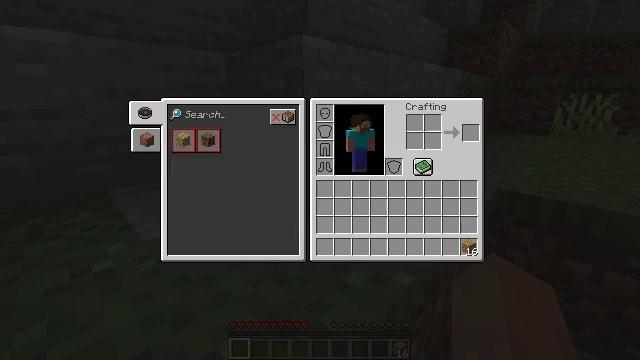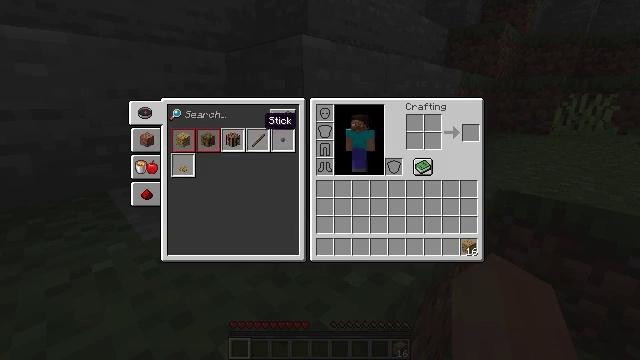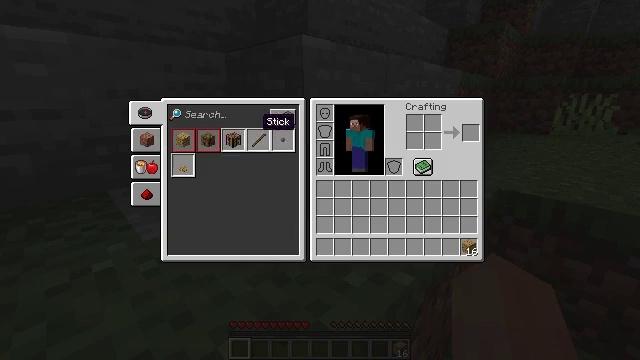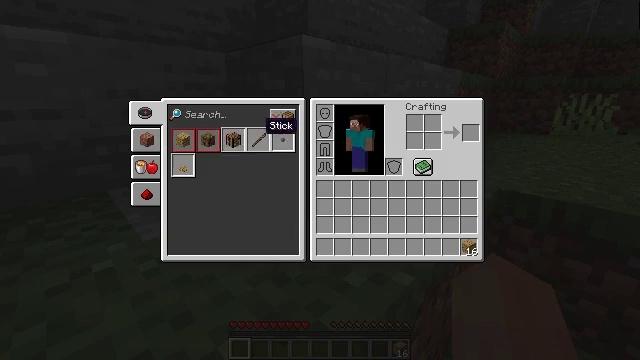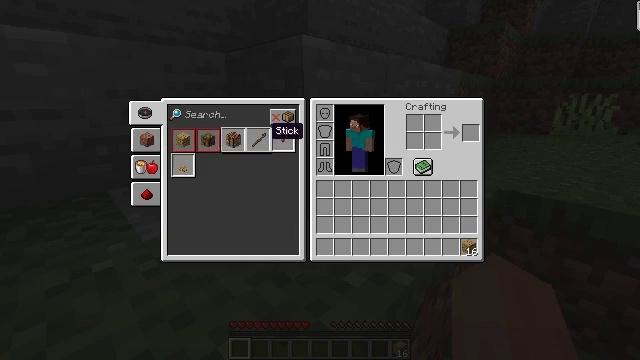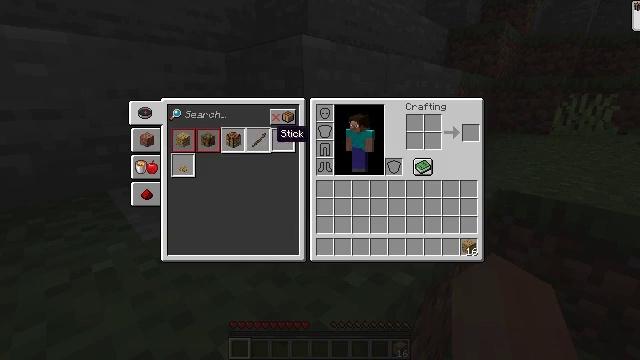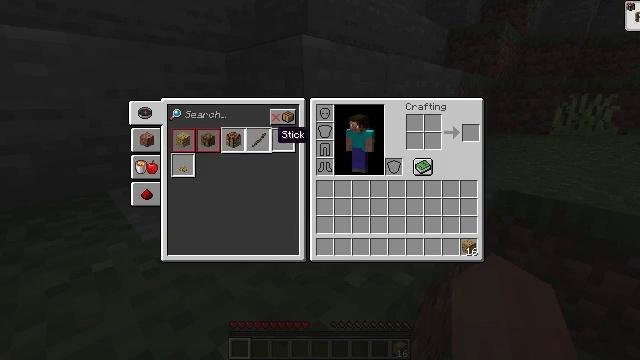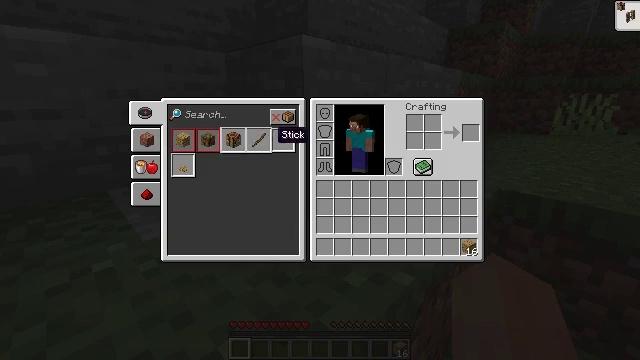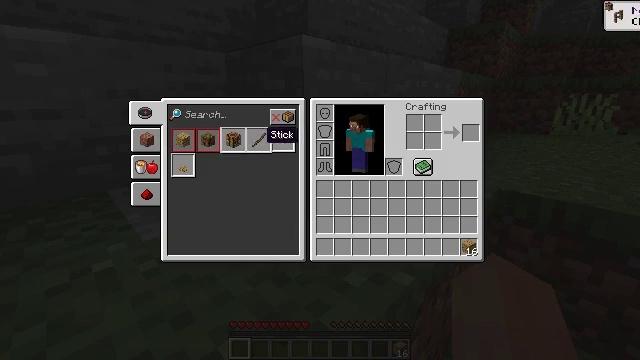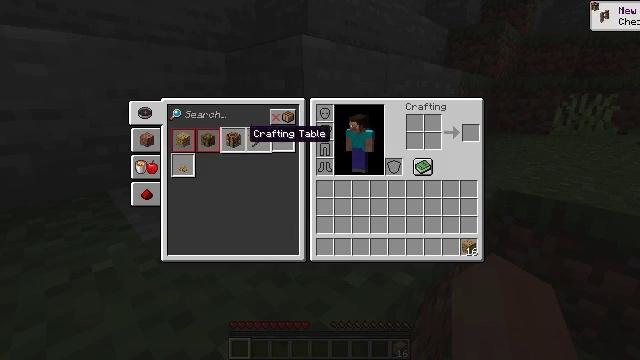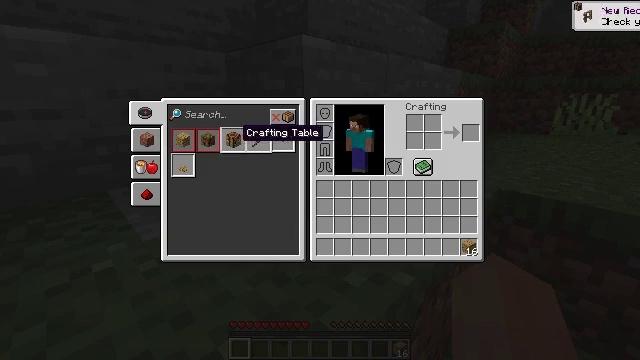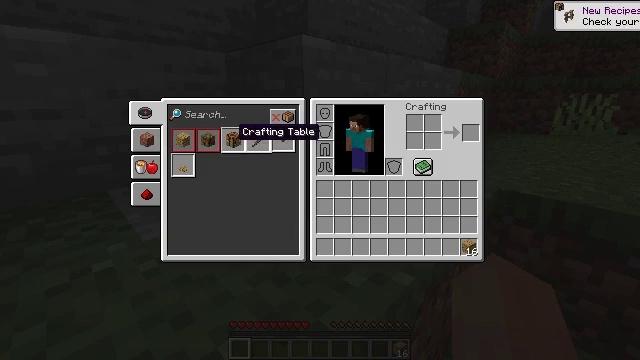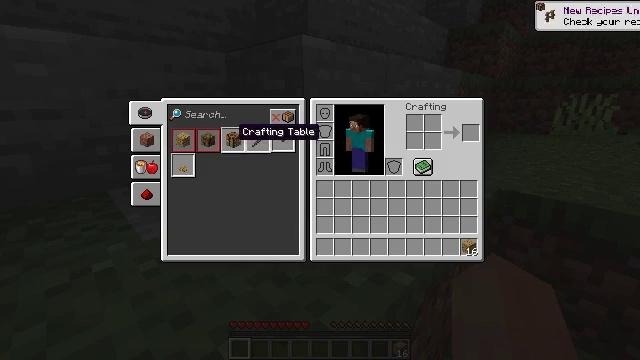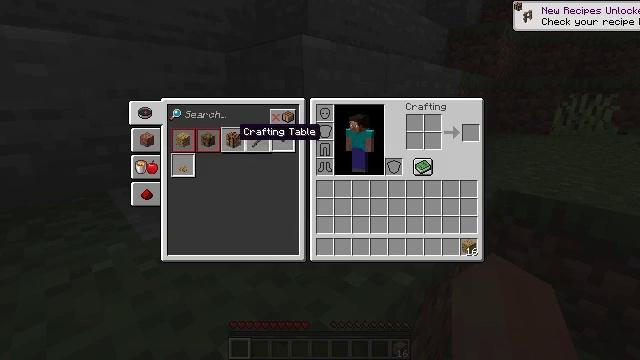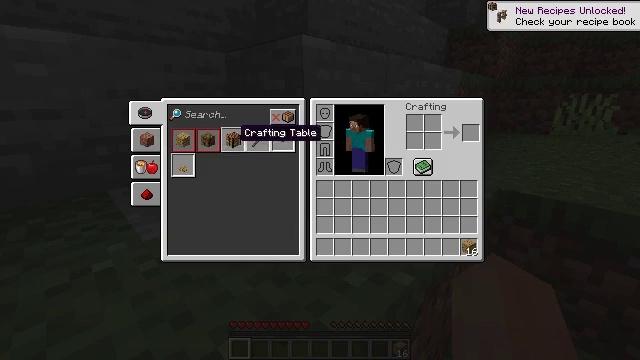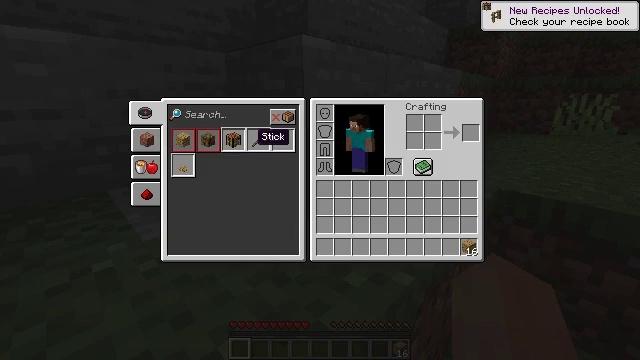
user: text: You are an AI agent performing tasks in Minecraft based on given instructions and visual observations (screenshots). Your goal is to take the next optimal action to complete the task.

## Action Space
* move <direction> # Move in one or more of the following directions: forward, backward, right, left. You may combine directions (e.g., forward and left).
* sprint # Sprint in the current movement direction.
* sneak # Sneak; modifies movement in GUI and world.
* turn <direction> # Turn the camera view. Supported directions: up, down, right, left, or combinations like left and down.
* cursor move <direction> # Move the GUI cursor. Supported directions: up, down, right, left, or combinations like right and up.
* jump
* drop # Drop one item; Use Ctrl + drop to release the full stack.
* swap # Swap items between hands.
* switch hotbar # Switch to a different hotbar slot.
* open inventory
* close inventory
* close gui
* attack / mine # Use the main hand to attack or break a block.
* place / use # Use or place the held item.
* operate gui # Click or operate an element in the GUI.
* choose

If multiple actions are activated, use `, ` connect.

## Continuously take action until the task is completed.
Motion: motion action
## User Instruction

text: Use 4 wooden planks to craft a crafting table.
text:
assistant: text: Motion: sneak, cursor move left, open gui
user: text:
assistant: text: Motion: sneak
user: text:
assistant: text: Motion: no_op
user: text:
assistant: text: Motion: no_op
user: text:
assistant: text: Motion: no_op
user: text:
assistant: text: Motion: no_op
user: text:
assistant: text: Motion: no_op
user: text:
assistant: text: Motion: cursor move left
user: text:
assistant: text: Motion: cursor move left
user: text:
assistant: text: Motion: cursor move left
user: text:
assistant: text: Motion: no_op
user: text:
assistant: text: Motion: operate gui
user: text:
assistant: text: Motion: operate gui
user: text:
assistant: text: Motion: operate gui
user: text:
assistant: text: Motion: cursor move right
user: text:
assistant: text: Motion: cursor move right
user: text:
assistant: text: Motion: cursor move right
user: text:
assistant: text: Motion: no_op
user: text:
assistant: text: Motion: no_op
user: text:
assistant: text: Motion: no_op
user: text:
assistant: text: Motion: cursor move right and up
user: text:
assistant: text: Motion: cursor move right and up
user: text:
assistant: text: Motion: no_op
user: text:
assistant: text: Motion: cursor move right
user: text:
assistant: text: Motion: cursor move right
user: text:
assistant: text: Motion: no_op
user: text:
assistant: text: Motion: no_op
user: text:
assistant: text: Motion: no_op
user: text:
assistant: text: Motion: no_op
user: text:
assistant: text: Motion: no_op